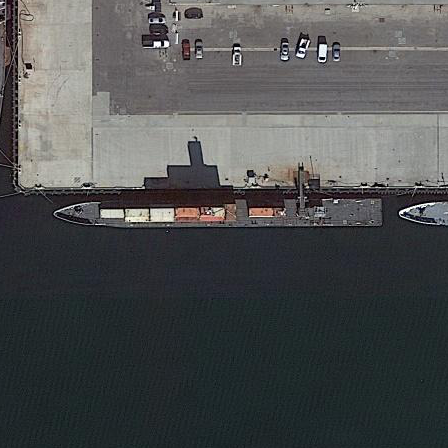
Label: civil